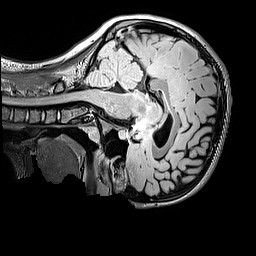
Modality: FLAIR
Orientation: sagittal
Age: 12
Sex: female
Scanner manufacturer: siemens
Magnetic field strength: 3 T
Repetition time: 5 s
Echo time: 0.388 s